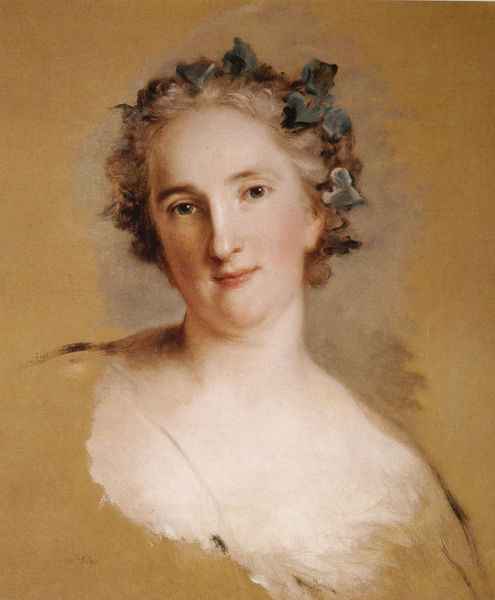
Titel: Zannetta Balletti, genannt Mademoiselle Silvia
Künstler: Jean-Marc Nattier
Standort: New York (New York)
Institution: (Privatsammlung)
Schlagwörter: blätter, gemälde, haut, kopf, laub, schatten, weiß, aquarell, gelb, grün, ocker, ausschnitt, blumen, braun, frankreich, frau, frisur, grau, haar, hell, hintergrund, kleid, kreide, licht, mund, nase, pastell, schmuck, schwarz, skizze, türkis, zeichnung, blick, dame, rot, beige, flächig, malerei, blond, jung, augen, barock, gesicht, haarschmuck, inkarnat, bild, bildnis, hals, portrait, porträt, öl, haare, adel, klassizismus, blatt, pflanze, schleifen, theater, brustbild, dekollete, dekolletee, frontal, kinn, lippen, locken, potrait, rosa, sanft, schulter, schultern, lächeln, papier, studie, kette, farbe, blue, red, white, women, black, face, gold, green, hair, jugendstil, nose, painting, woman, yellow, brauen, pupillen, pink, brown, oberkörper, halskette, umriss, untergrund, linie, haarkranz, entwurf, kranz, rosig, flora, unvollendet, efeu, doppelkinn, skin, background, ear, girl, head, young, grpn, eyes, ribbon, blütenkranz, elisabeth, blätterkranz, unfertig, klassik, kopfschmuck, brow, chin, mouth, smile, anna, nattier, person, human, blush, cheeks, ivy, leaves, neck, wreath, front, eye, bare, fair, lips, pale, shoulders, jund, paint, laubkranz, forehead, bow, tilt, vine, blonde, unfinished, efeukranz, incomplete, decolletage, a, brows, throat, lange nase, lids, dekelletee, sloping, sexy eyes, hand made paint, сердце, жир, лицо, женщина